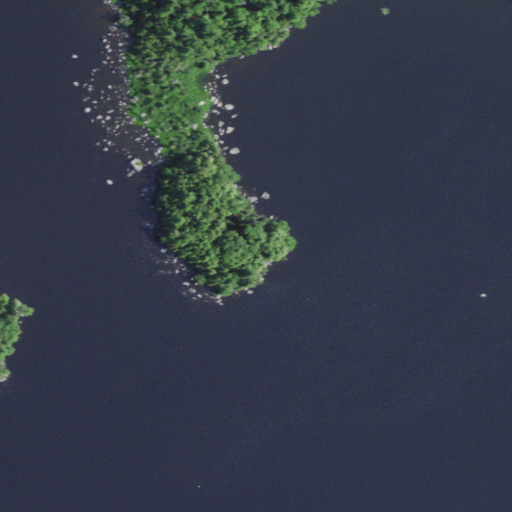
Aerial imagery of cape in New York named Umbrella Point containing open water, evergreen forest, herbaceous wetlands, deciduous forest, woody wetlands, and grassland